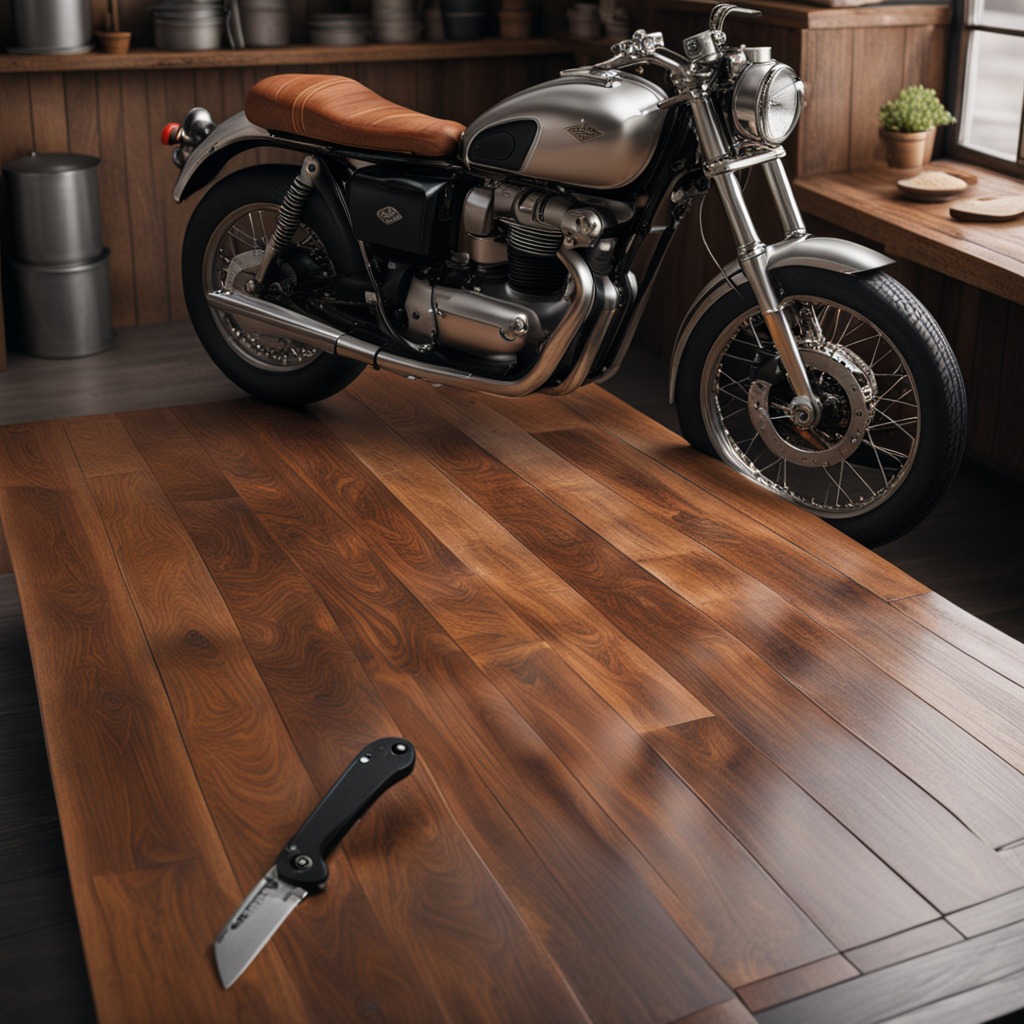
A utility knife lies on the oil-spilled wooden table in a vintage motorcycle garage.